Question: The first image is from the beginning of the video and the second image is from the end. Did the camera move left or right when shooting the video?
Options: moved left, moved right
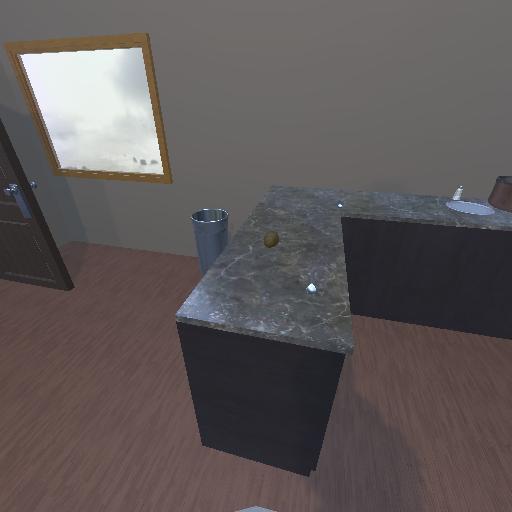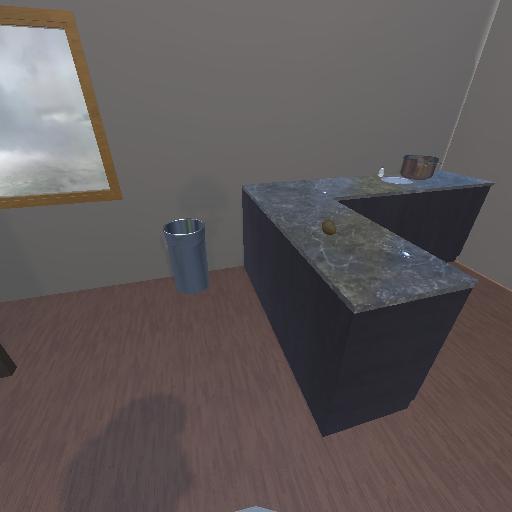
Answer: moved left